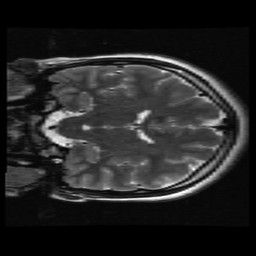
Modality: T2w
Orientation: coronal
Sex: female
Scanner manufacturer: ge
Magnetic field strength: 3 T
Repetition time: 5 s
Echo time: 0.1012 s